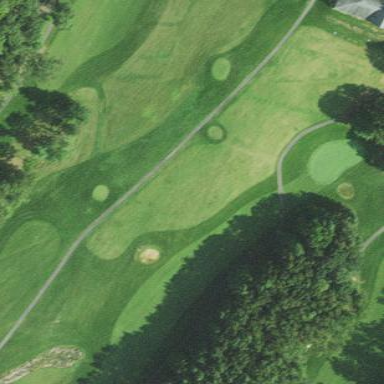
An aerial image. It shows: Rough grassy area used for golf.